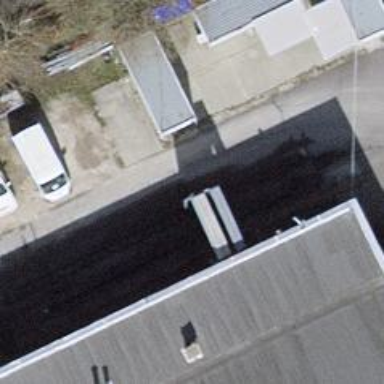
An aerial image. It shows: Car wash facility.